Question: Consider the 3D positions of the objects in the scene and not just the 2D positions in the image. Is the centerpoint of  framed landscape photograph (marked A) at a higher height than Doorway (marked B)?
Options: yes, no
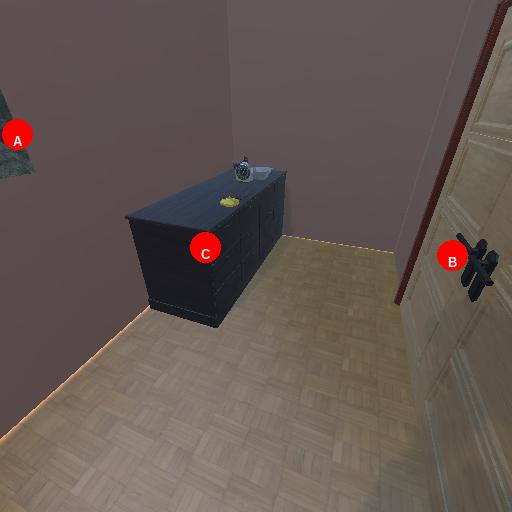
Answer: yes